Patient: sex M, age 44
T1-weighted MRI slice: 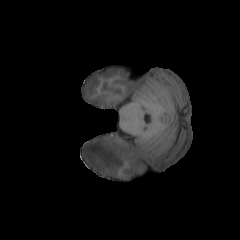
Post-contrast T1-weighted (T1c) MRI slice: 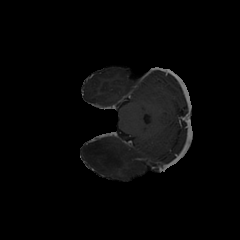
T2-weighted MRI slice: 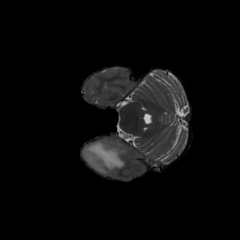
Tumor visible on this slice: yes
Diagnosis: Astrocytoma, IDH-mutant
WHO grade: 3